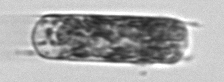
Label: Hemiaulus